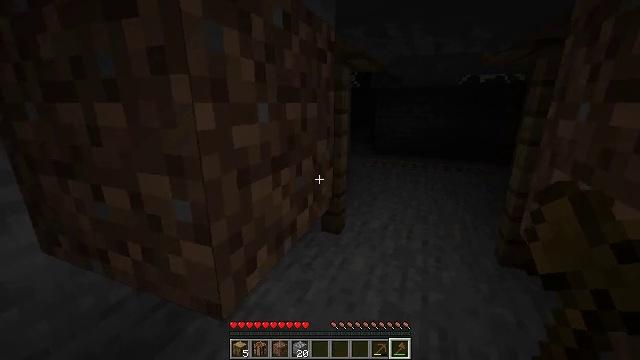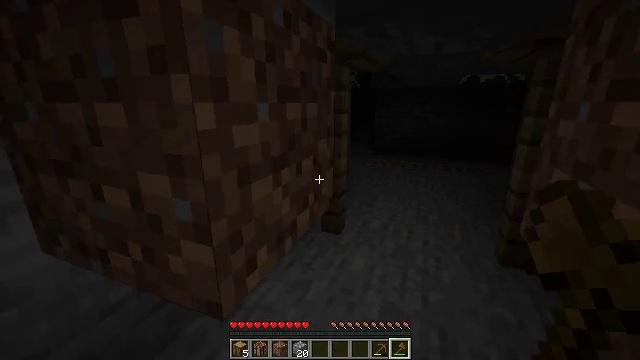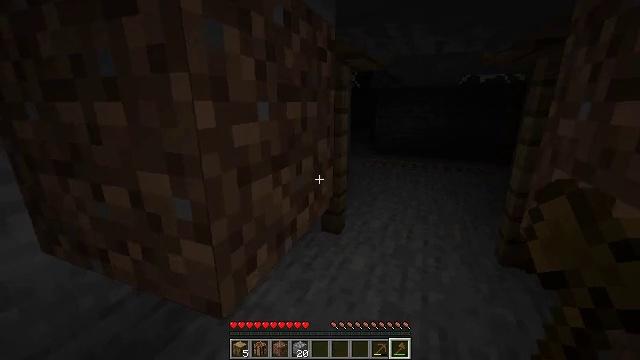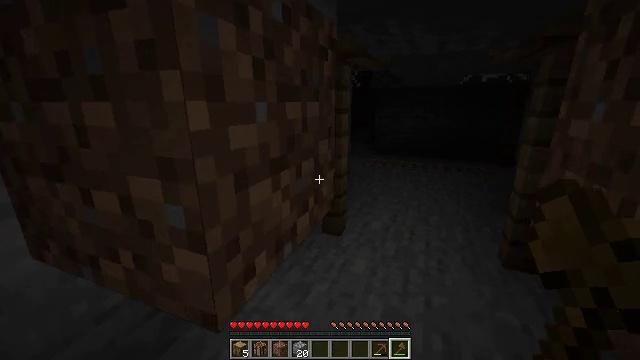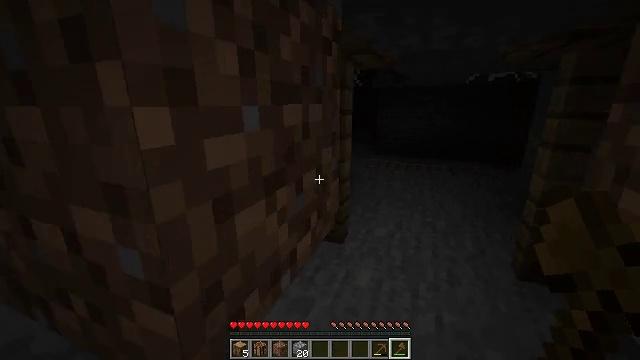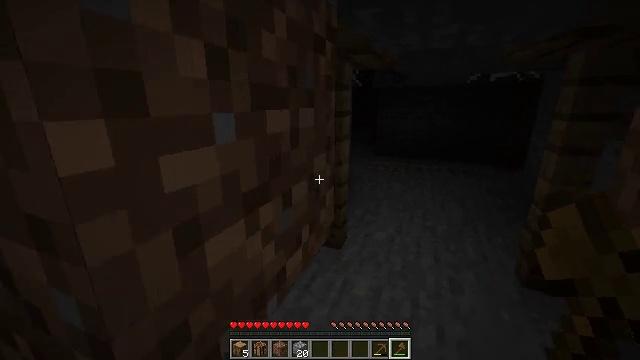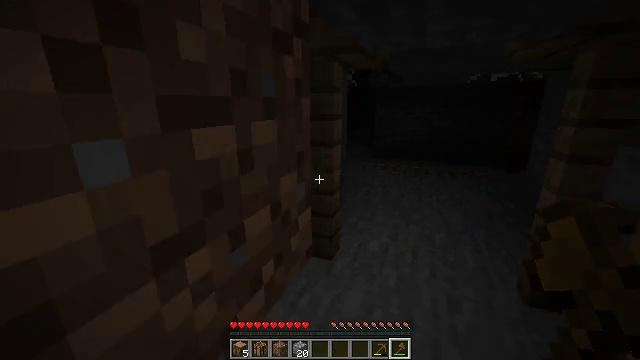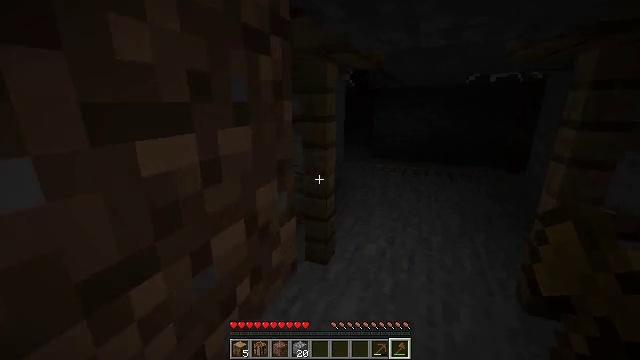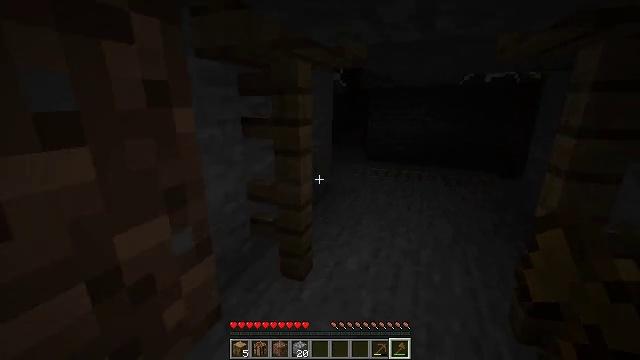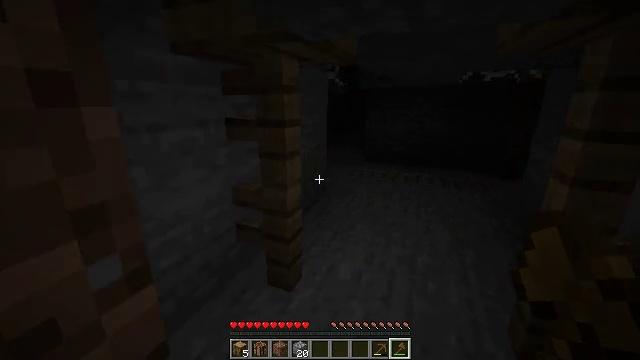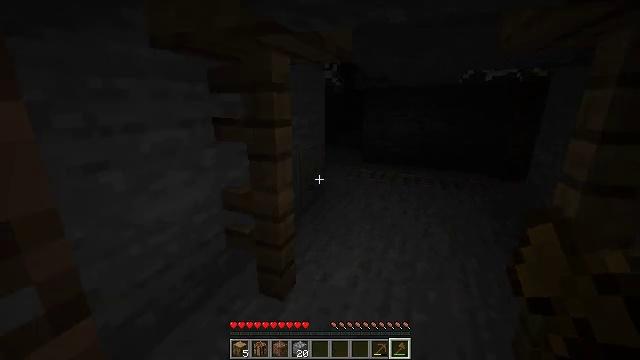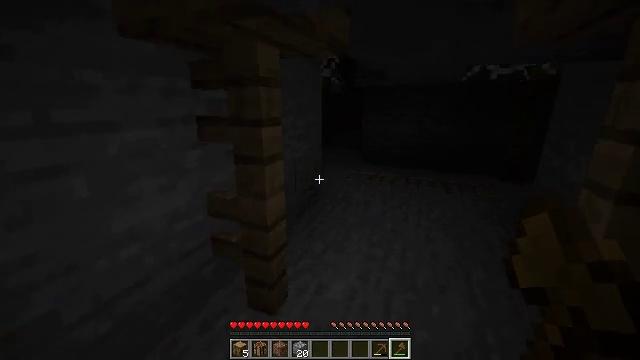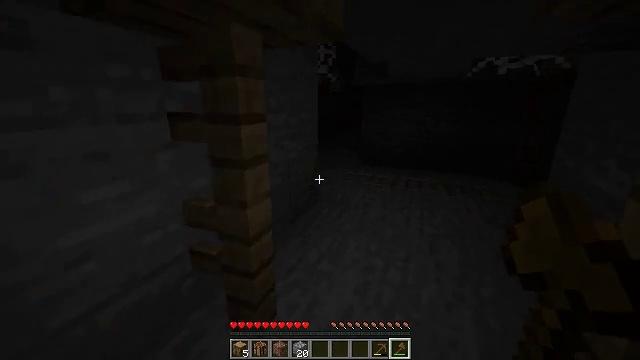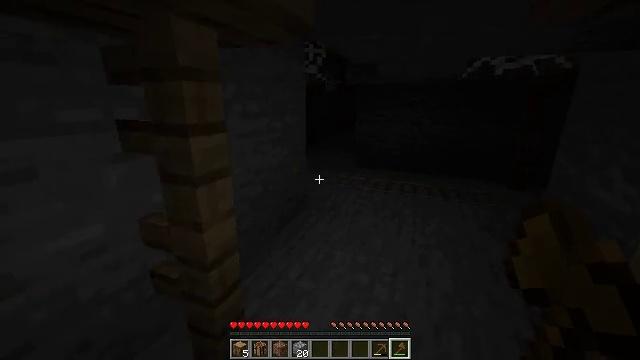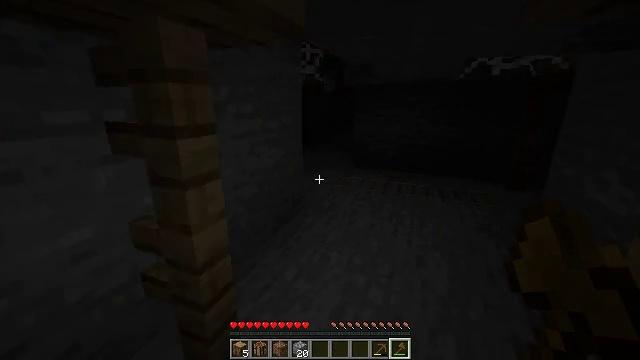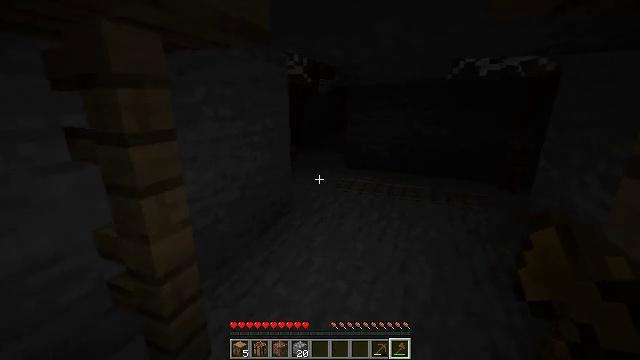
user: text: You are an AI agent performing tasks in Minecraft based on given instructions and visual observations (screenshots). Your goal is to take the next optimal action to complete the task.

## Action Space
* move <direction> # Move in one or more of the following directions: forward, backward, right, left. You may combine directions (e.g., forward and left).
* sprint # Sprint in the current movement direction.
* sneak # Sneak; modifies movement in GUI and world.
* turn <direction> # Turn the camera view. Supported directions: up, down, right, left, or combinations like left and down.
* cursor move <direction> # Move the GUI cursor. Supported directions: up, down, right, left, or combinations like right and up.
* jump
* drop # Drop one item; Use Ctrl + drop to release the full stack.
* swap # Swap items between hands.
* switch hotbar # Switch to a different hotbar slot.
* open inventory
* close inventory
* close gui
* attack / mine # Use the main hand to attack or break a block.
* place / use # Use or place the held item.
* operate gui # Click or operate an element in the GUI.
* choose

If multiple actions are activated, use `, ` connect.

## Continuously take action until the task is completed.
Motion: motion action
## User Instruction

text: Mine cobblestone to craft tools and furnaces.
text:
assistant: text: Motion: no_op
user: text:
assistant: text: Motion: no_op
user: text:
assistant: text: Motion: move forward
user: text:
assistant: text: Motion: move forward
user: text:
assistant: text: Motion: move forward and move right
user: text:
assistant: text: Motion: move forward and move right
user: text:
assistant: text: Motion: move forward and move right
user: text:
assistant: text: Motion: move forward and move right
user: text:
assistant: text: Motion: move forward
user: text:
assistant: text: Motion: move forward
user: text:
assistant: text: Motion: move forward
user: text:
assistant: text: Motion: move forward and move right
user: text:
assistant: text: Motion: move right
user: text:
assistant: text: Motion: move right
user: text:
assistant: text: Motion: move right
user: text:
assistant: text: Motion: no_op
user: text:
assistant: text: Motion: no_op
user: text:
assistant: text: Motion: no_op
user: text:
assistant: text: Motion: no_op
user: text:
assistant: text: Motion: no_op
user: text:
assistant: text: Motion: no_op
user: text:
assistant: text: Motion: no_op
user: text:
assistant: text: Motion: no_op
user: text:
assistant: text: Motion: move forward
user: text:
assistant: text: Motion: move forward
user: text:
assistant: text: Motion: move forward
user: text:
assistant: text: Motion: move forward
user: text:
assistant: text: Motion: move forward
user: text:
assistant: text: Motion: move forward
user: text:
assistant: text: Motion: move forward